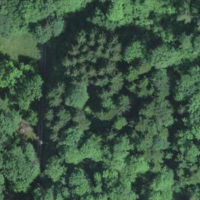
EUNIS habitat code: 44
Species observed at this site:
Salvia glutinosa